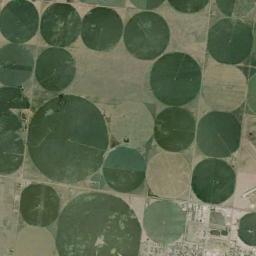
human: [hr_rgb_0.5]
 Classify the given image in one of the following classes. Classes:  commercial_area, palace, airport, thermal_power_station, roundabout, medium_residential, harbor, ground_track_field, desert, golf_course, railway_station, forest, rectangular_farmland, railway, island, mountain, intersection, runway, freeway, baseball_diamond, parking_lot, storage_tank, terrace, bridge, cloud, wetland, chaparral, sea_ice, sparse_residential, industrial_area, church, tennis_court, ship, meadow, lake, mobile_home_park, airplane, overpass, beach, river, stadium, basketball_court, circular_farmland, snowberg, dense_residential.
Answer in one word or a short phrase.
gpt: circular_farmland